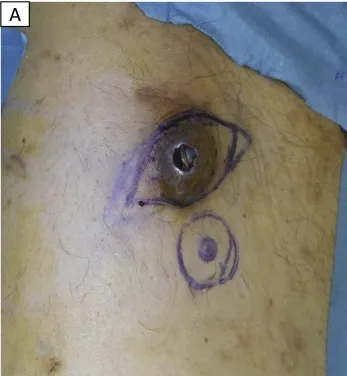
(A) Debridement of ulcer and capsule.
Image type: medical_photograph (other_medical_photograph)